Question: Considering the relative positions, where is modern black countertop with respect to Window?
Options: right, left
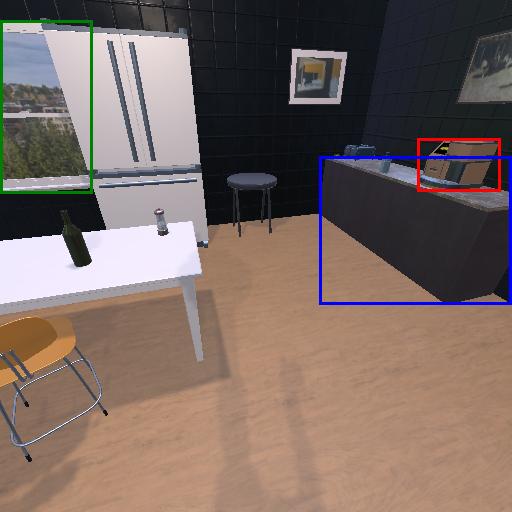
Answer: right